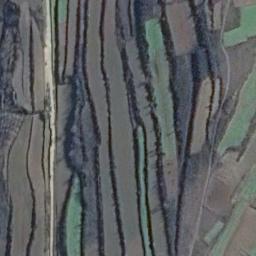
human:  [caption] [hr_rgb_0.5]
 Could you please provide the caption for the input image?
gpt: The bare and green terrace is next to some trees .

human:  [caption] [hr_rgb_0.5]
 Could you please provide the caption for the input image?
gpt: The green plants are on the terrace .

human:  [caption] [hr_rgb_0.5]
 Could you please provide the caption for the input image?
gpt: There is a winding path between the terraces .

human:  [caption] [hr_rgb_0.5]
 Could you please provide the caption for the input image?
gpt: There is a winding narrow road next to a large brown and green mixed terraces .

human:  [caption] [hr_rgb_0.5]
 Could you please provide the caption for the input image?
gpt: There are some green terraces of different sizes .